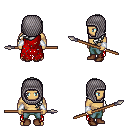
a pixel art fantasy rpg character, male body template, human, tanned skin, red tattered cape, teal pants, white left-swept hairstyle, chain hood, white cloth bracers, brown shoes, spear, four views (front, back, left, right), 2x2 character sprite sheet, small pixel art, hard edges, no anti-aliasing